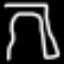
Label: pants